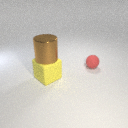
large brown metal cylinder above large yellow rubber cube